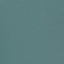
Land use / land cover class: SeaLake